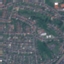
Land use / land cover class: Residential